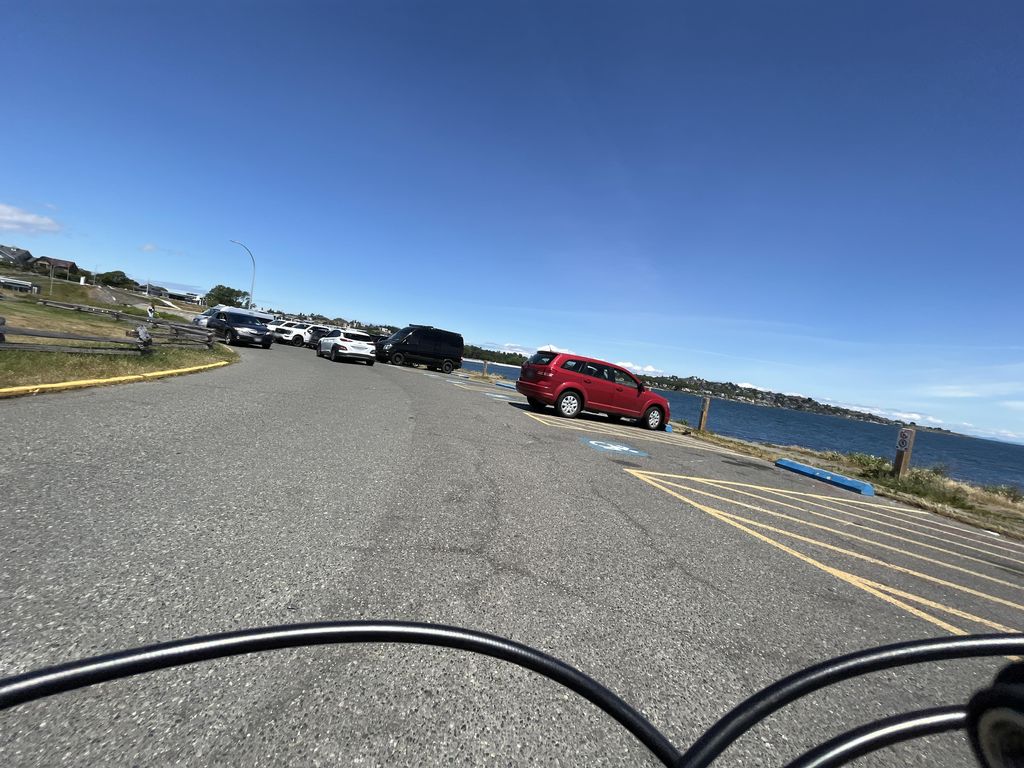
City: victoria